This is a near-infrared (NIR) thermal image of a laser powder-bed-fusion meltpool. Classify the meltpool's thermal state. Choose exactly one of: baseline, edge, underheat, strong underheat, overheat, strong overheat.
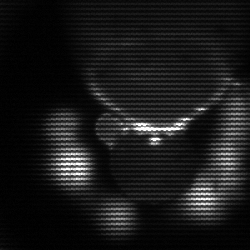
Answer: edge